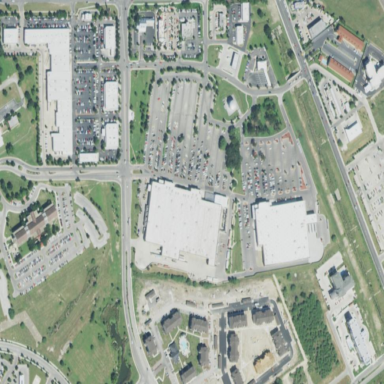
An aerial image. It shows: Retail area.